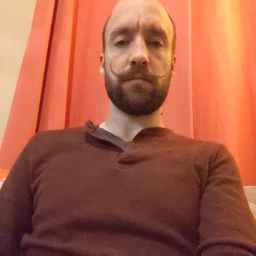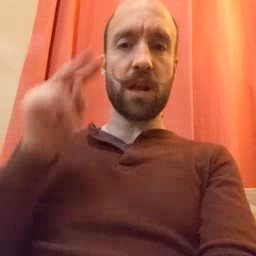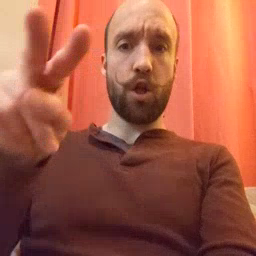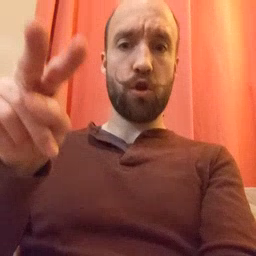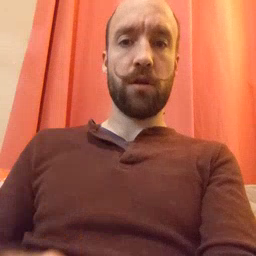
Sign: look